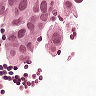
Metastatic tissue present: yes